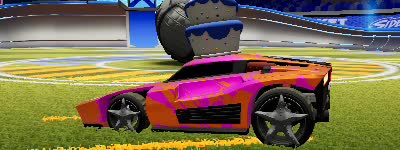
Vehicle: breakout